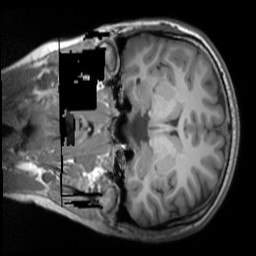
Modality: T1w
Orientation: coronal
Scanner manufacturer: siemens
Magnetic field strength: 3 T
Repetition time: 1.9 s
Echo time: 0.00267 s